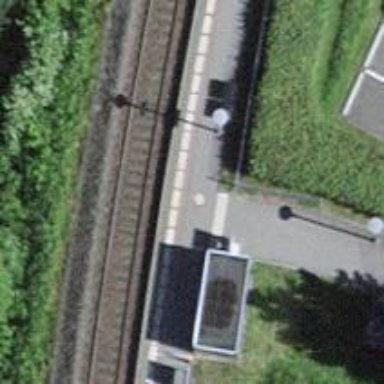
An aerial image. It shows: Close-up of railway platform edge.